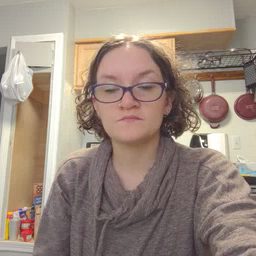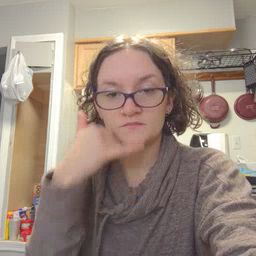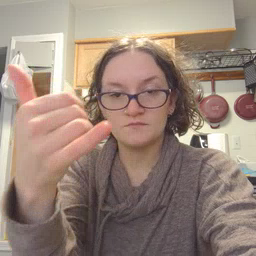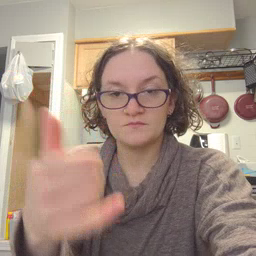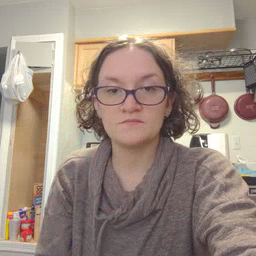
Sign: callonphone